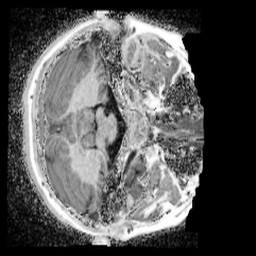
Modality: UNIT1_denoised
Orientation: axial
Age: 11
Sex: female
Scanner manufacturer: siemens
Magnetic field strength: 3 T
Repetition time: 4 s
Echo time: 0.00299 s